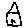
Label: house